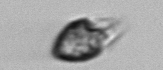
Label: Ciliophora